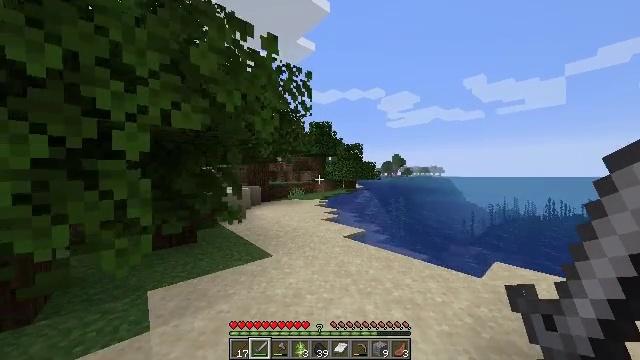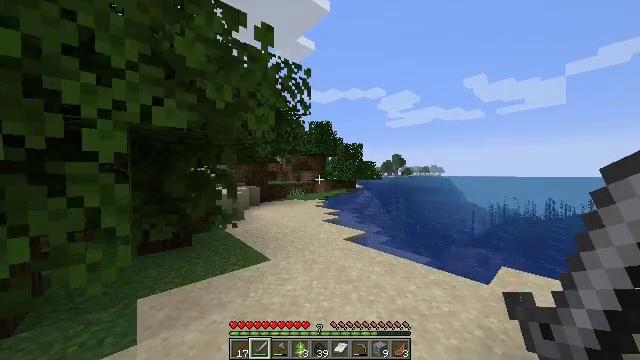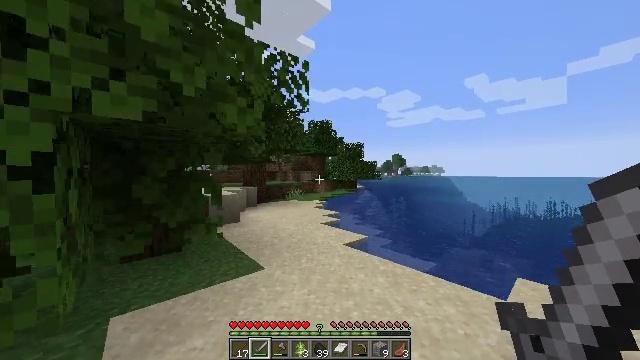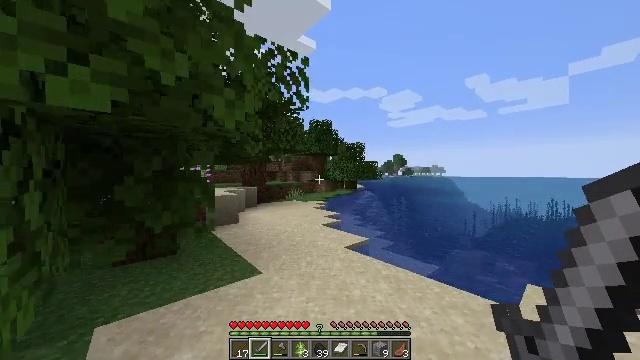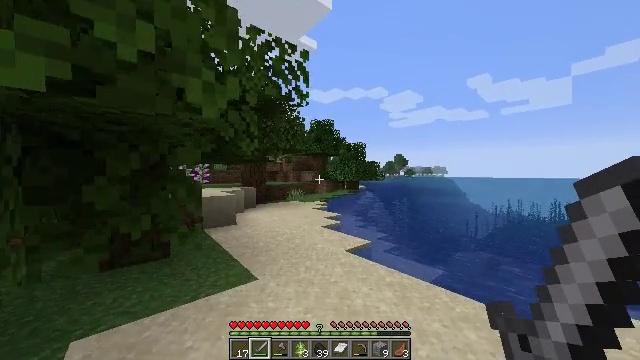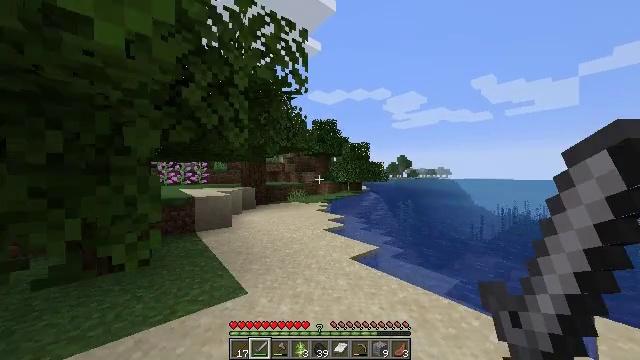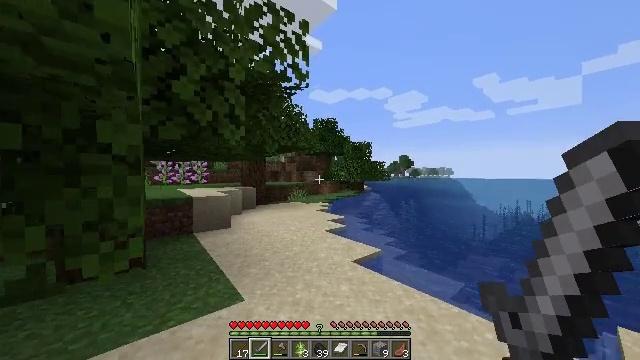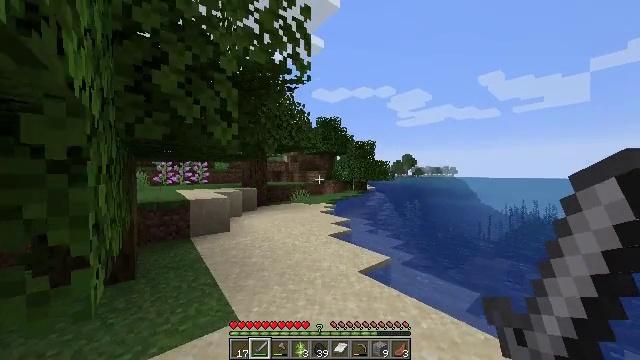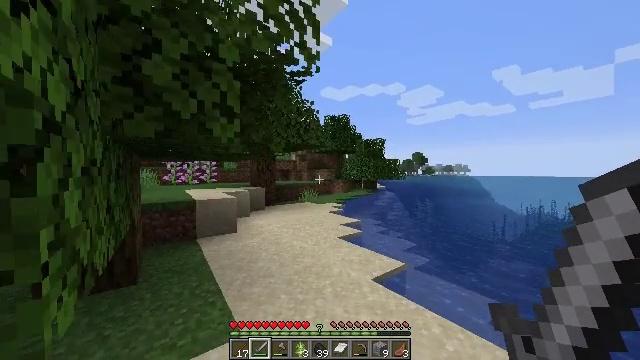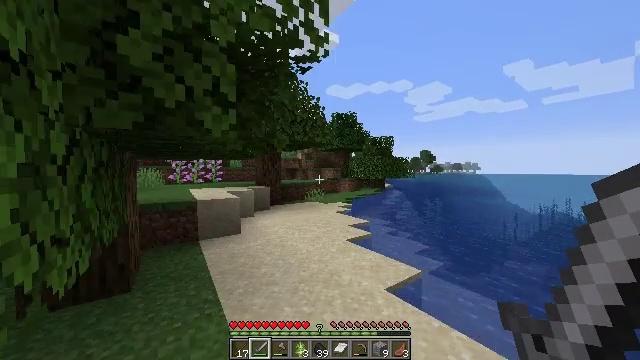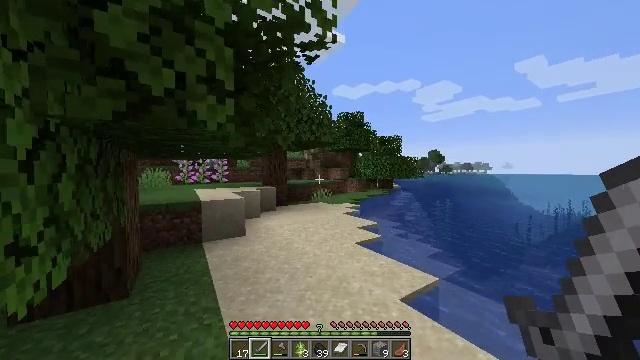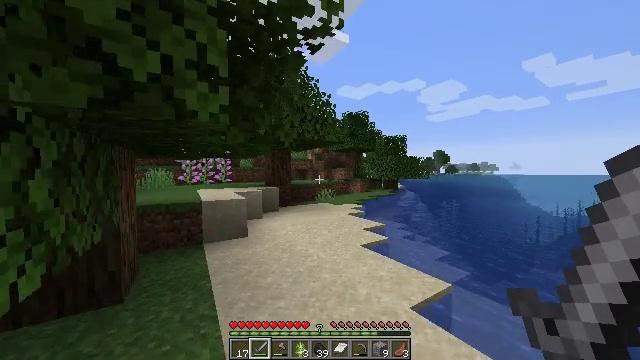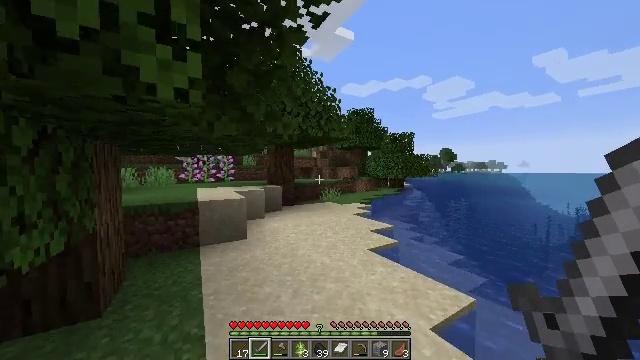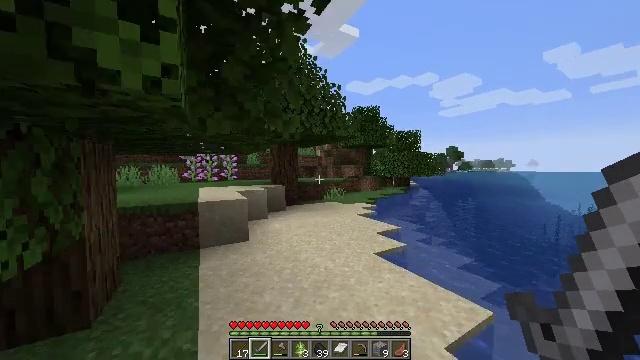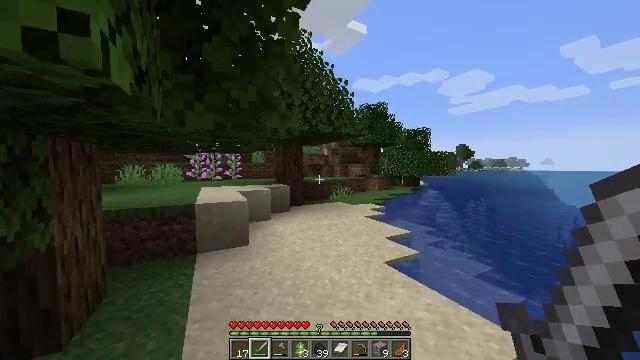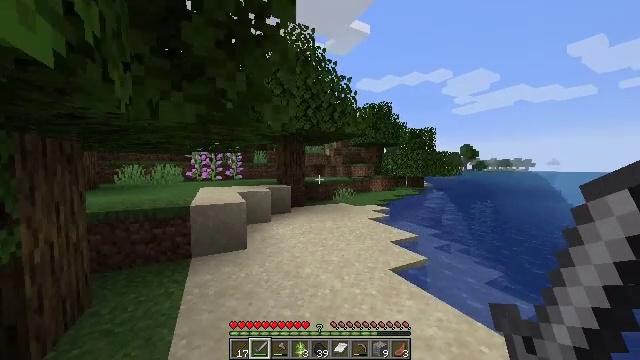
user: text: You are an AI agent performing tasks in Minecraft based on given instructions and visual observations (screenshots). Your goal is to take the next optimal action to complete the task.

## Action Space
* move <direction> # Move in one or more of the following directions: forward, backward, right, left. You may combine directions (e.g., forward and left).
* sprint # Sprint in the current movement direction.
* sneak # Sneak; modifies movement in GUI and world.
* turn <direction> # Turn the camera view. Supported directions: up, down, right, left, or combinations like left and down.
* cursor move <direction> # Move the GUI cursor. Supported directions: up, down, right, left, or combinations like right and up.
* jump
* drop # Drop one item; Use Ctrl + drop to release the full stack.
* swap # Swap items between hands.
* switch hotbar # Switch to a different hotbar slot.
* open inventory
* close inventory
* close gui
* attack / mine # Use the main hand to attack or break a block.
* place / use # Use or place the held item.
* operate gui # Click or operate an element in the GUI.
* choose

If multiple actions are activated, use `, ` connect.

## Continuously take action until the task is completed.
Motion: motion action
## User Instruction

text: Collect iron ore blocks.
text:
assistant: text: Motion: move forward, sprint
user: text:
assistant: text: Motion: move forward, sprint
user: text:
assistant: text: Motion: move forward, sprint
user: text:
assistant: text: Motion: move forward, sprint
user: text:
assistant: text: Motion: move forward, sprint
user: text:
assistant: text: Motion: move forward, sprint
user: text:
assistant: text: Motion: move forward, sprint
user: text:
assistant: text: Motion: move forward, sprint, turn left
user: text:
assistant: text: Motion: move forward, sprint, turn left
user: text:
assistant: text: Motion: move forward, sprint, turn left
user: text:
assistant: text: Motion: move forward, sprint, turn left
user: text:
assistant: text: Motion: move forward, sprint, turn left
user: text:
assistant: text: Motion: move forward, sprint, turn left
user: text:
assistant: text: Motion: move forward, sprint, turn left
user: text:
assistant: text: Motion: move forward, sprint
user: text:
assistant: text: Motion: move forward, sprint, turn left
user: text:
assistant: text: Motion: move forward, sprint
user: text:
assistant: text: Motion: move forward, sprint
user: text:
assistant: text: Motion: move forward, sprint
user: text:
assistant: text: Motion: move forward, sprint
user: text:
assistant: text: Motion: move forward, sprint
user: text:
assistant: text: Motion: move forward, sprint
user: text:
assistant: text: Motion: move forward, sprint
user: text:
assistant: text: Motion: move forward, sprint
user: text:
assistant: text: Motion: move forward, sprint
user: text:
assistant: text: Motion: move forward, sprint
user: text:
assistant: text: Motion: move forward, sprint, turn left
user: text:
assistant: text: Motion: move forward, sprint, turn left
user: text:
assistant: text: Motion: move forward, sprint, turn left
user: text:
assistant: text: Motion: move forward, sprint, turn left